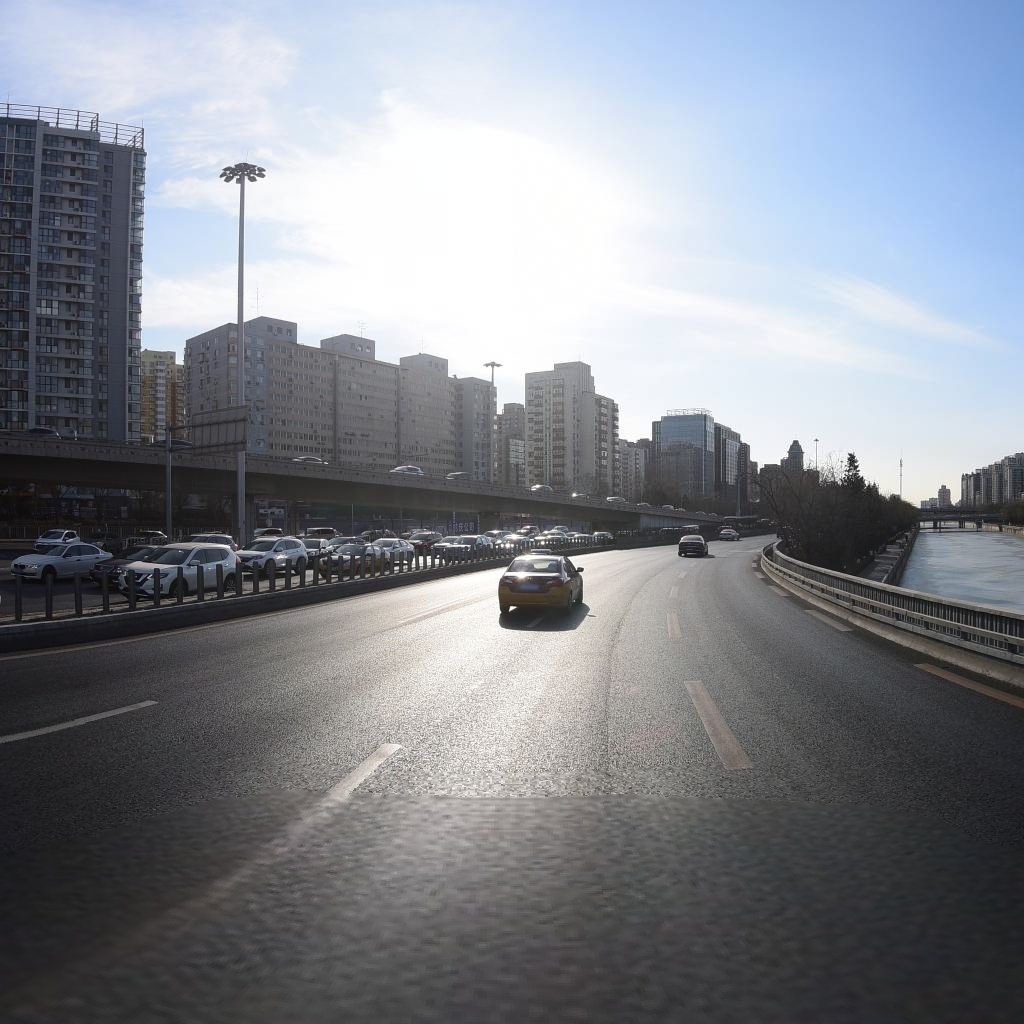
Region: Dongcheng
Road damage annotations: longitudinal crack